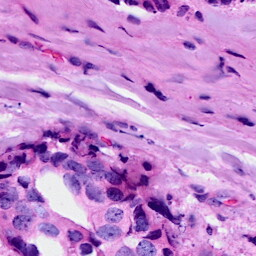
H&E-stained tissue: Breast